Question: So I'm trying to apply a specific style to only the first class that occurs on the page with the class name of '.one_third'. I have three columns and three rows with this class, therefore having 9 of these classes altogether. I am trying to make only the first one, being the top left, black in background.
I was attempting to create it myself with Pseudo-classes, and I came up with this:
'''
.one_third:first-child
'''
Although that made all the classes on the far left black, instead of just the top left one.
I then tried this, to apply it against my 'content' div that holds all the classes, yet that failed to do anything.
'''
#content > .one_third:first-child
'''
How could I achieve this?
EDIT:
This is my exact HTML markup:

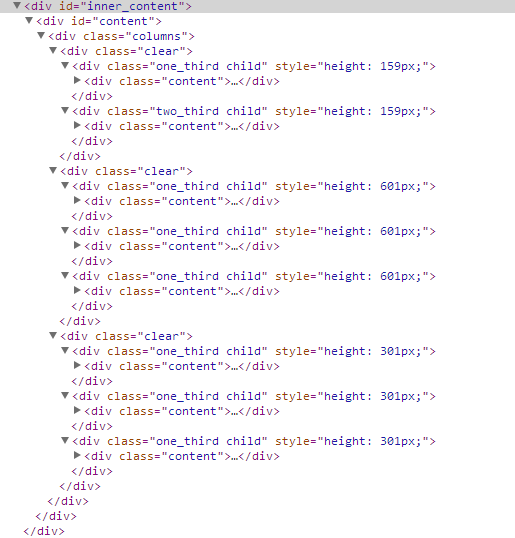
Answer: For example,
'''
<div class="jey">
<p>Number 1</p>
<p>Number 2</p>
<p>Number 3</p>
</div>
<div class="jey">
<p>Number 1</p>
<p>Number 2</p>
<p>Number 3</p>
</div>
'''
Apply style
'''
.jey:first-of-type{
background-color:Red;
}
'''
See this <URL>
and this one also worked in your code
'''
#content .one_third:first-child {
color:red;
}
'''
But first-child to work in IE, a ''<!DOCTYPE>'' must be declared.
it work on IE7+ but not on IE6 or lower